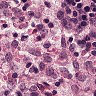
Metastatic tissue present: no